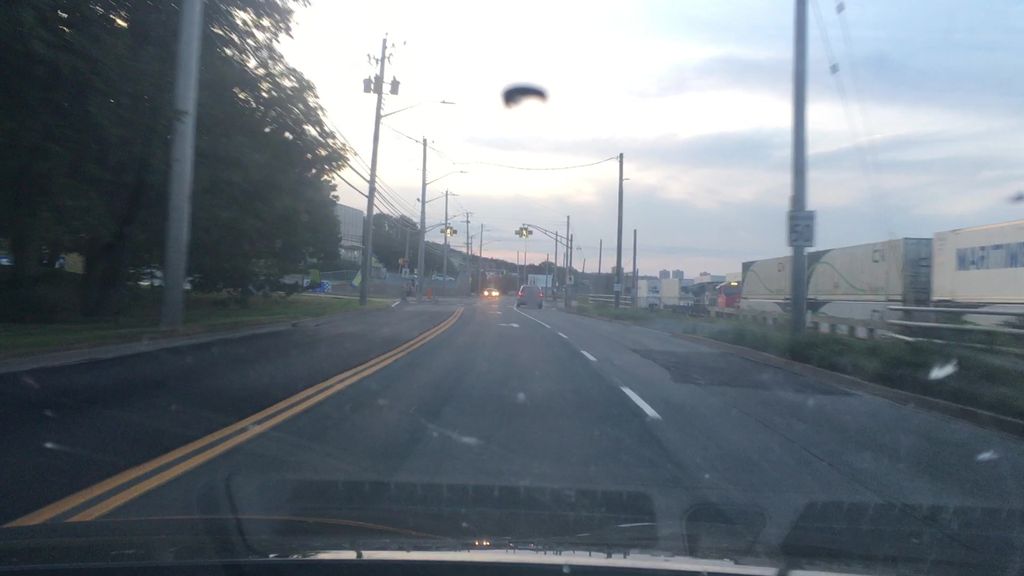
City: halifax